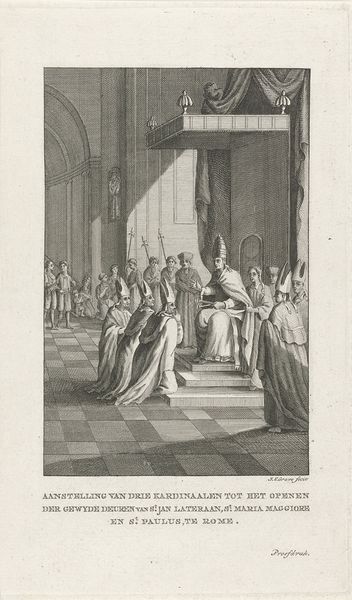
Titel: Drie kardinalen worden door de paus tot poortwachters benoemd
Künstler: Jan Evert Grave
Standort: Amsterdam
Institution: Rijksmuseum
Schlagwörter: gravure, rome, lithographie, angleterre, pape, prêtre, religieux, dais, concile, cardinaux, mître, latran